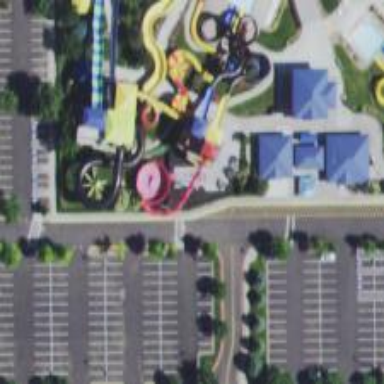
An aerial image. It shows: Water slide attraction.